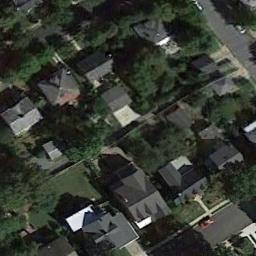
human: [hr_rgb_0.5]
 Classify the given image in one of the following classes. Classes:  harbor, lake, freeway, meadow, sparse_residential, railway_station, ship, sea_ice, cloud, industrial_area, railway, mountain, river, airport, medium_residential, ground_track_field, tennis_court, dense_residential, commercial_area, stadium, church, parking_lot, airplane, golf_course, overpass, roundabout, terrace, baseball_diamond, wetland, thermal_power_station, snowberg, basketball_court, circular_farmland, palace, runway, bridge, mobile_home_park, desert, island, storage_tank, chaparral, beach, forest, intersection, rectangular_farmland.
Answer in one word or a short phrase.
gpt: dense_residential